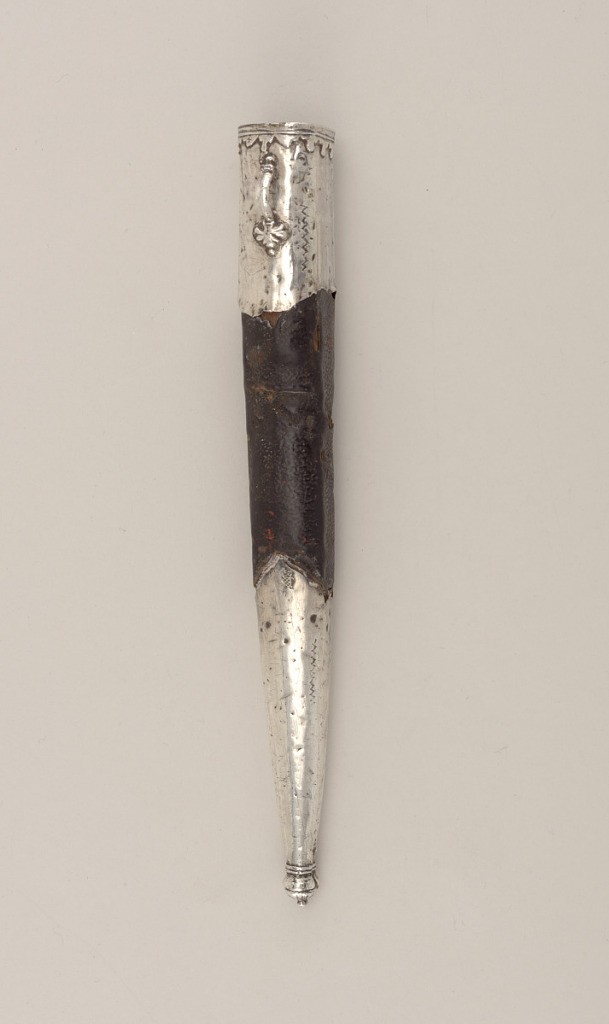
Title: Sheath
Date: possibly ca. 1700s
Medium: silver, leather, brass
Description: Wooden sheath covered with black leather. Silver chape and mount at top, decorated along the rim. Small "handle" shouldered on mount.